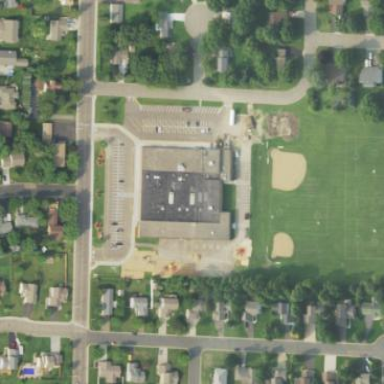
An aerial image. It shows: Kindergarten building.